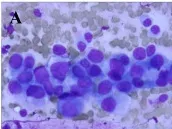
Brush Cytology, Histopathologic, and Immunohistochemical Examinations of Biopsy Tissue from Pulmonary Metastasis. Light microscope images of brush cytology. Cancer cells are visible. 200x.
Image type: pathology (immunostaining)